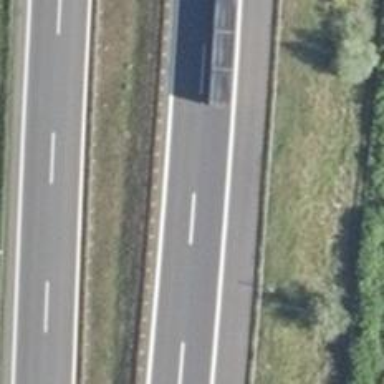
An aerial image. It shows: Asphalt motorway.